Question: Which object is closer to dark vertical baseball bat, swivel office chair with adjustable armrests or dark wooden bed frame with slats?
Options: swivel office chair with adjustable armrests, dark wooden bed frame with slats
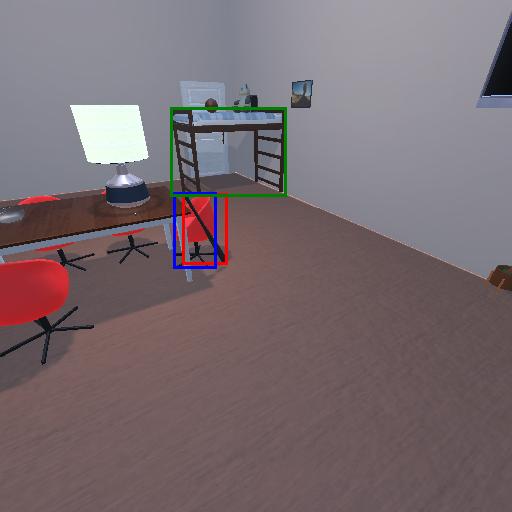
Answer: swivel office chair with adjustable armrests